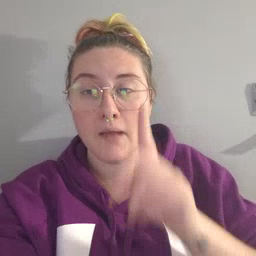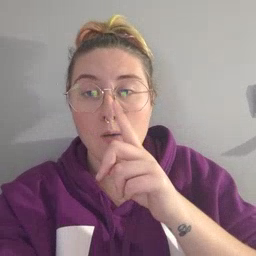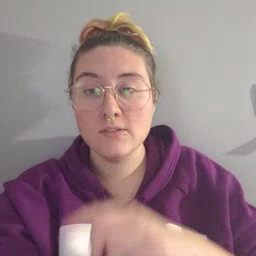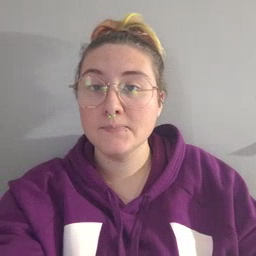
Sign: mouse